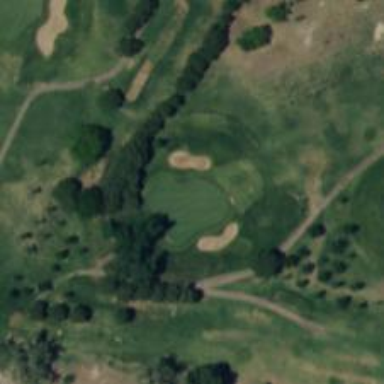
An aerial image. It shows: View of golf hole.